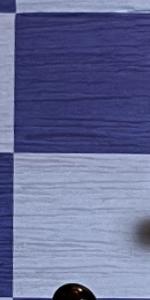
Label: Empty